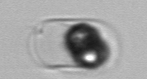
Label: Guinardia_delicatula_TAG_internal_parasite